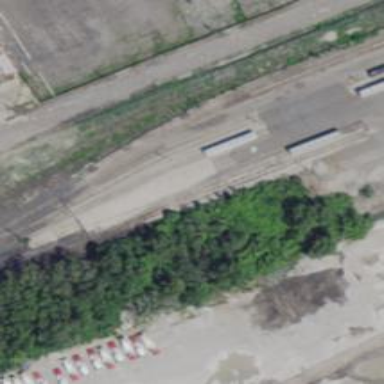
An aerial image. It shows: Railway yard.